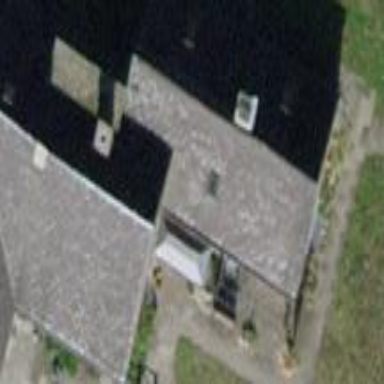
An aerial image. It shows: Semidetached house with gabled roof.